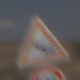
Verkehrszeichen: Stau
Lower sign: Geschwindigkeit120
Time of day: Midday
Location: Outdoor (Nature)
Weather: PartlyCloudy
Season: NotSpecified
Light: Natural